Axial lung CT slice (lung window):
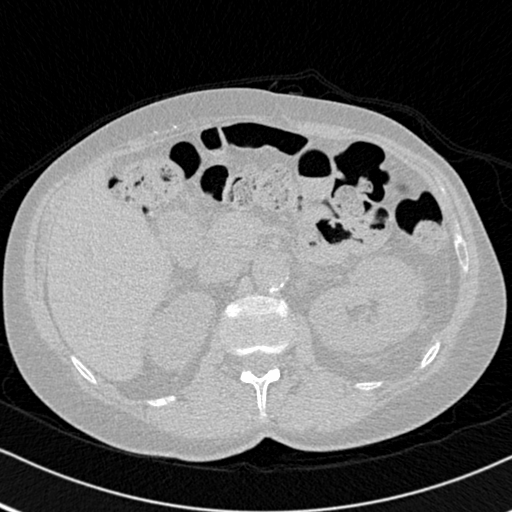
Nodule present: no